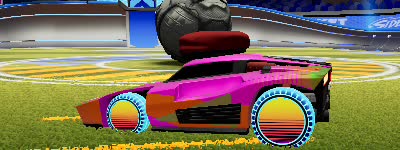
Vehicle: breakout